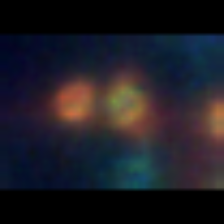
Taxon: Chaetoceros
Group: Diatoms